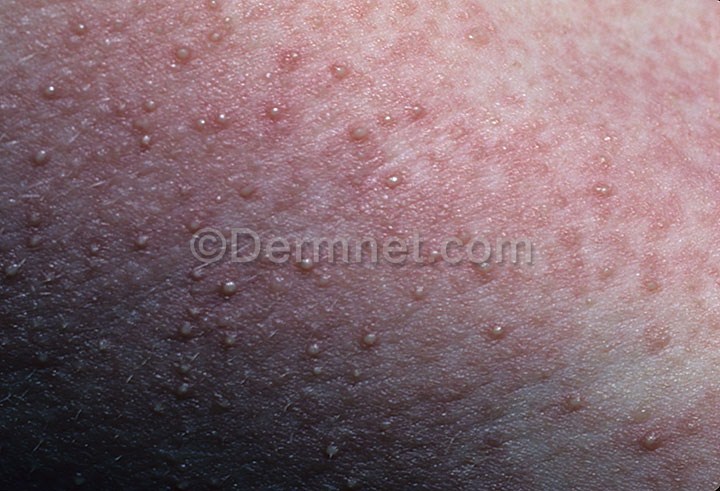
Disease: Exanthems and Drug Eruptions